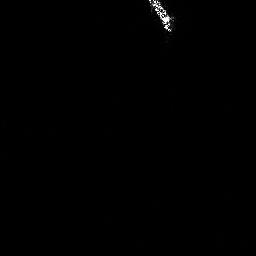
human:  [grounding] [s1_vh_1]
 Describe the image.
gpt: In the satellite image, there is  <ref>1 medium ship </ref> <box>[[55, 0, 67, 12, 0]]</box> located at top.